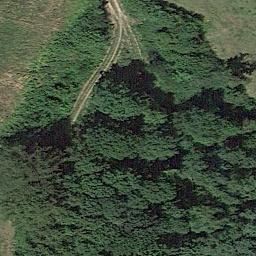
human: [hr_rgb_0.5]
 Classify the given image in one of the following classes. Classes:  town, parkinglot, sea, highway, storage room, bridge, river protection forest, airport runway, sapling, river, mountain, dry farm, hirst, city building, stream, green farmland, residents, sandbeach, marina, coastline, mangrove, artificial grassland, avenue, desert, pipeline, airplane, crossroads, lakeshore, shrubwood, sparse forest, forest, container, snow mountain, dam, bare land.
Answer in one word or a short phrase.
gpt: forest